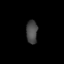
Tissue: lung
Cell type: Epithelial cells
Senescence score: 0.5487
Nuclear area (px): 260
Mean DAPI intensity: 71.454